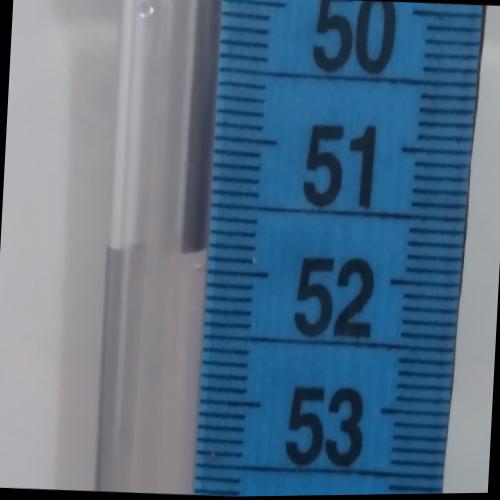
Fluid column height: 51.9 cm